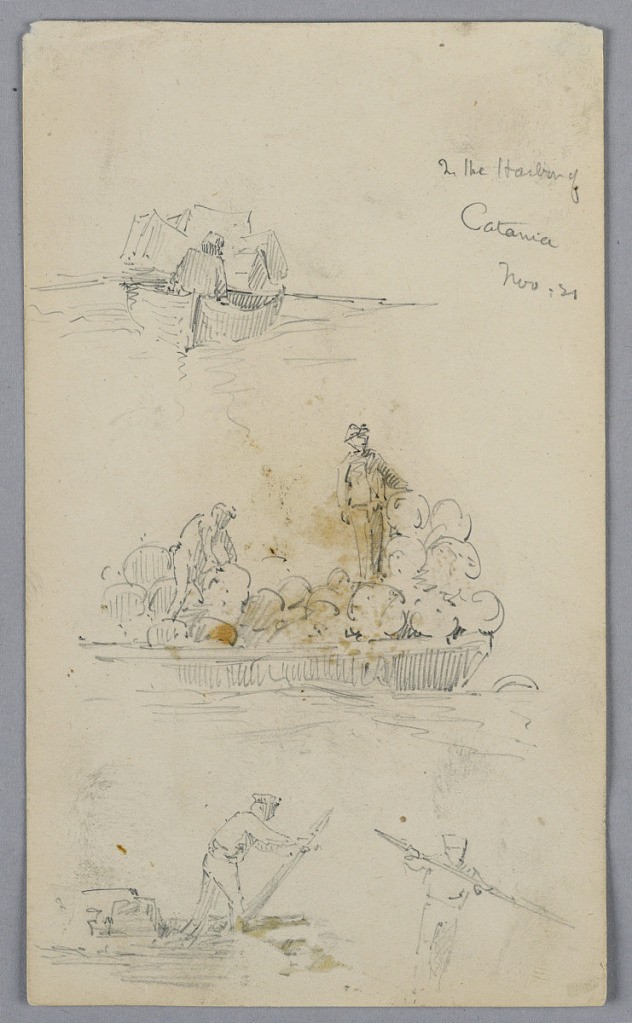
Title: In the Harbor of Catania
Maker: Arnold William Brunner, American, 1857–1925
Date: ca. 1881
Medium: Graphite on paper
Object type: Drawing
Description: Upper and center, sketches of boats with cargos and figures sitting or standing. Below, sketches of men with poles in boats.